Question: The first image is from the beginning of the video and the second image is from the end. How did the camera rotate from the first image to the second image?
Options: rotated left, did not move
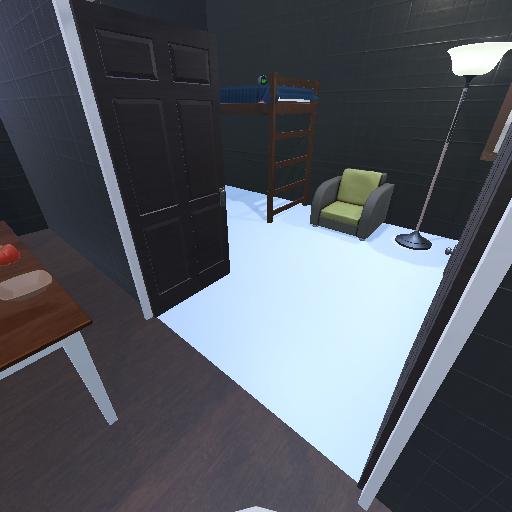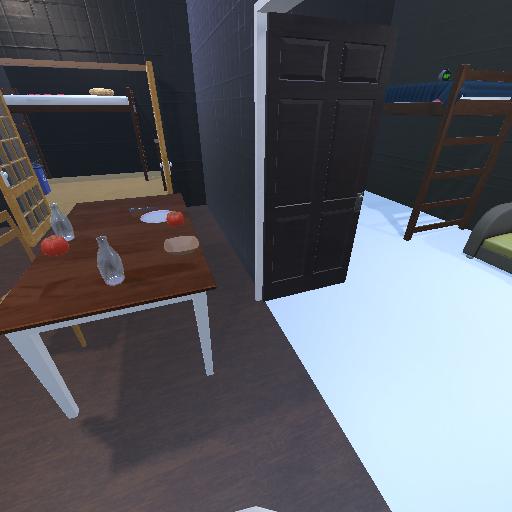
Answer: rotated left